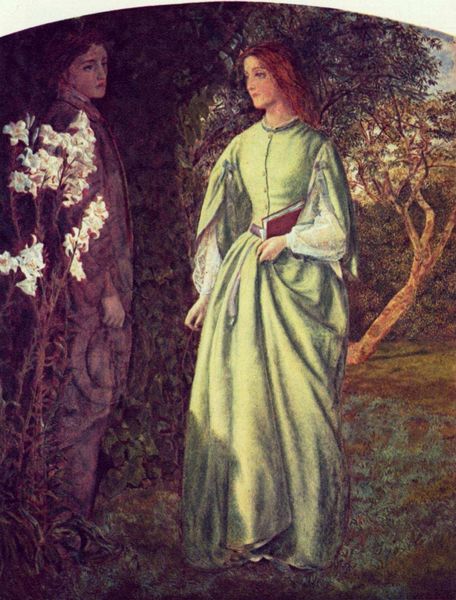
Titel: Das Stelldichein
Künstler: Arthur Hughes
Standort: London
Institution: Tate Gallery
Schlagwörter: baum, blau, blätter, dunkel, gemälde, hand, himmel, laub, mann, schatten, weiß, wolken, bäume, frauen, grün, landschaft, äste, blume, blumen, damen, femmes, frau, frisur, haar, hut, kleid, kleider, licht, profil, türkis, blüte, blüten, gras, gürtel, park, rasen, rot, wiese, muster, rock, symbolismus, anzug, gesichter, profile, falten, gesicht, kragen, lang, spitze, ärmel, hände, spiegel, natur, strauch, zweige, busch, büsche, gebüsch, sonne, sträucher, gewand, haare, adel, gewänder, paar, personen, spitzen, pflanze, pflanzen, renaissance, wald, rund, garten, ranken, taille, liebe, bogen, zwei, nachmittag, hecke, lila, violett, idylle, jugendstil, homme, symbolisme, floral, rüschen, knopfleiste, frühling, blühend, pärchen, buch, baun, chapeau, lilie, halbrund, ausgeleuchtet, rote haare, sehnsucht, romantisch, begegnung, erscheinung, adelig, gestrüpp, femme, lilien, arbre, rousse, robe, geist, schlitz, couple, reinheit, zweisamkeit, weiblichkeit, preraphaeliten, jardin, schlitze, aubergine, livre, verte, neo classicisme, raphaelite, lys, 19. jahrhundert, 2, 1875, berkündigung, romantizismus